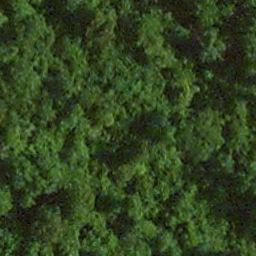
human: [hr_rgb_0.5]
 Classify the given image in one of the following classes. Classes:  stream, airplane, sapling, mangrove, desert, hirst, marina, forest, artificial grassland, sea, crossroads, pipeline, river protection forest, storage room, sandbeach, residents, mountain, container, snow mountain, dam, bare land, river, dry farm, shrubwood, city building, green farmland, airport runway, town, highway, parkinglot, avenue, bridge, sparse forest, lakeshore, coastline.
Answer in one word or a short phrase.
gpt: forest